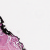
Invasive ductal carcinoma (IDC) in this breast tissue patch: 0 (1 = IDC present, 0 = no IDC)